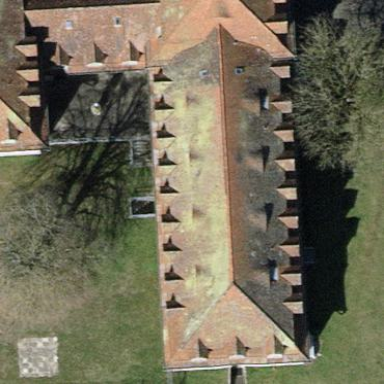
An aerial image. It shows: Hospital building with hipped roof.